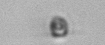
Label: Pyramimonas